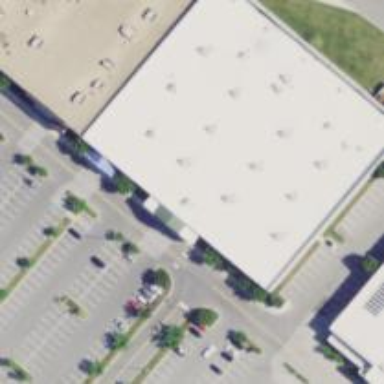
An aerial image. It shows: Building.